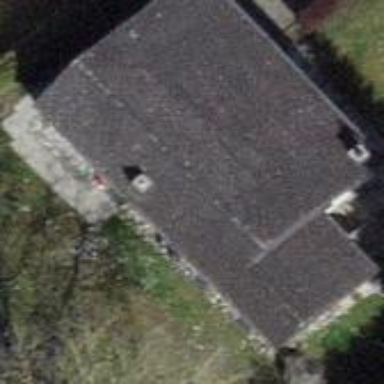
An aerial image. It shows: Detached building.